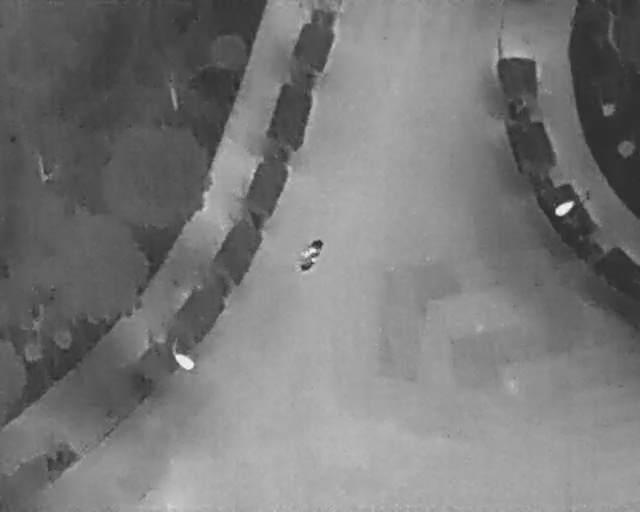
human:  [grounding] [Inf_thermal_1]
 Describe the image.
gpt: In the satellite image, there is  <ref>1 medium bicycle </ref> <box>[[45, 48, 51, 51, 28]]</box> located at center.